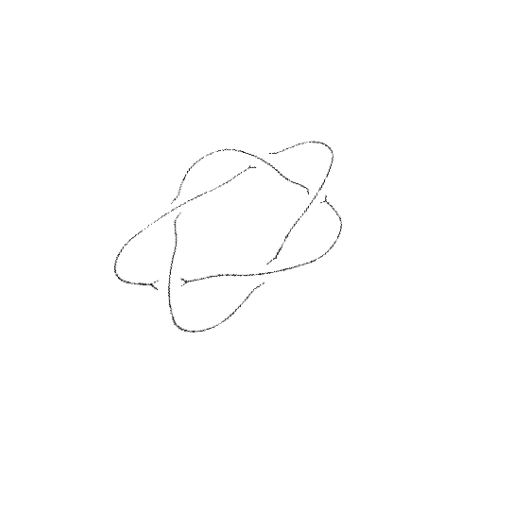
Crossing number: 5